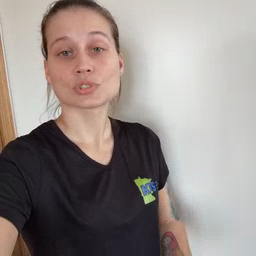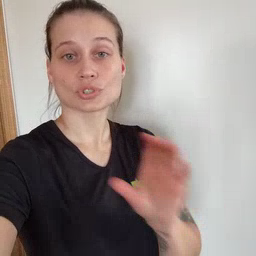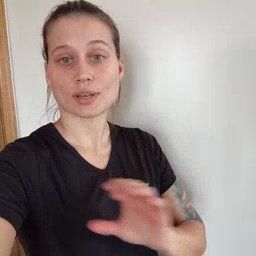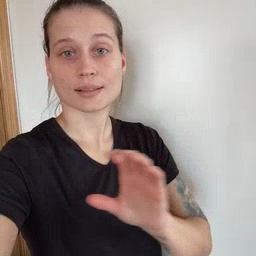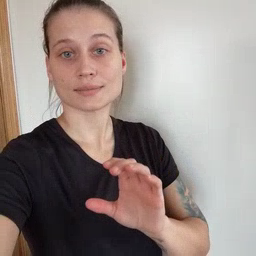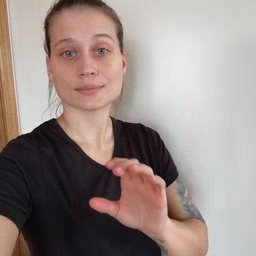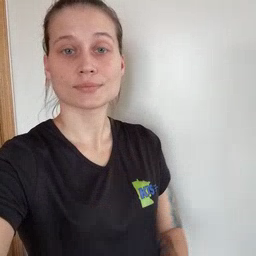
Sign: chocolate